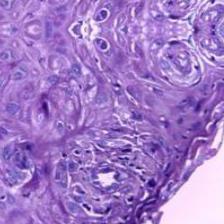
Diagnosis: Normal